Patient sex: F
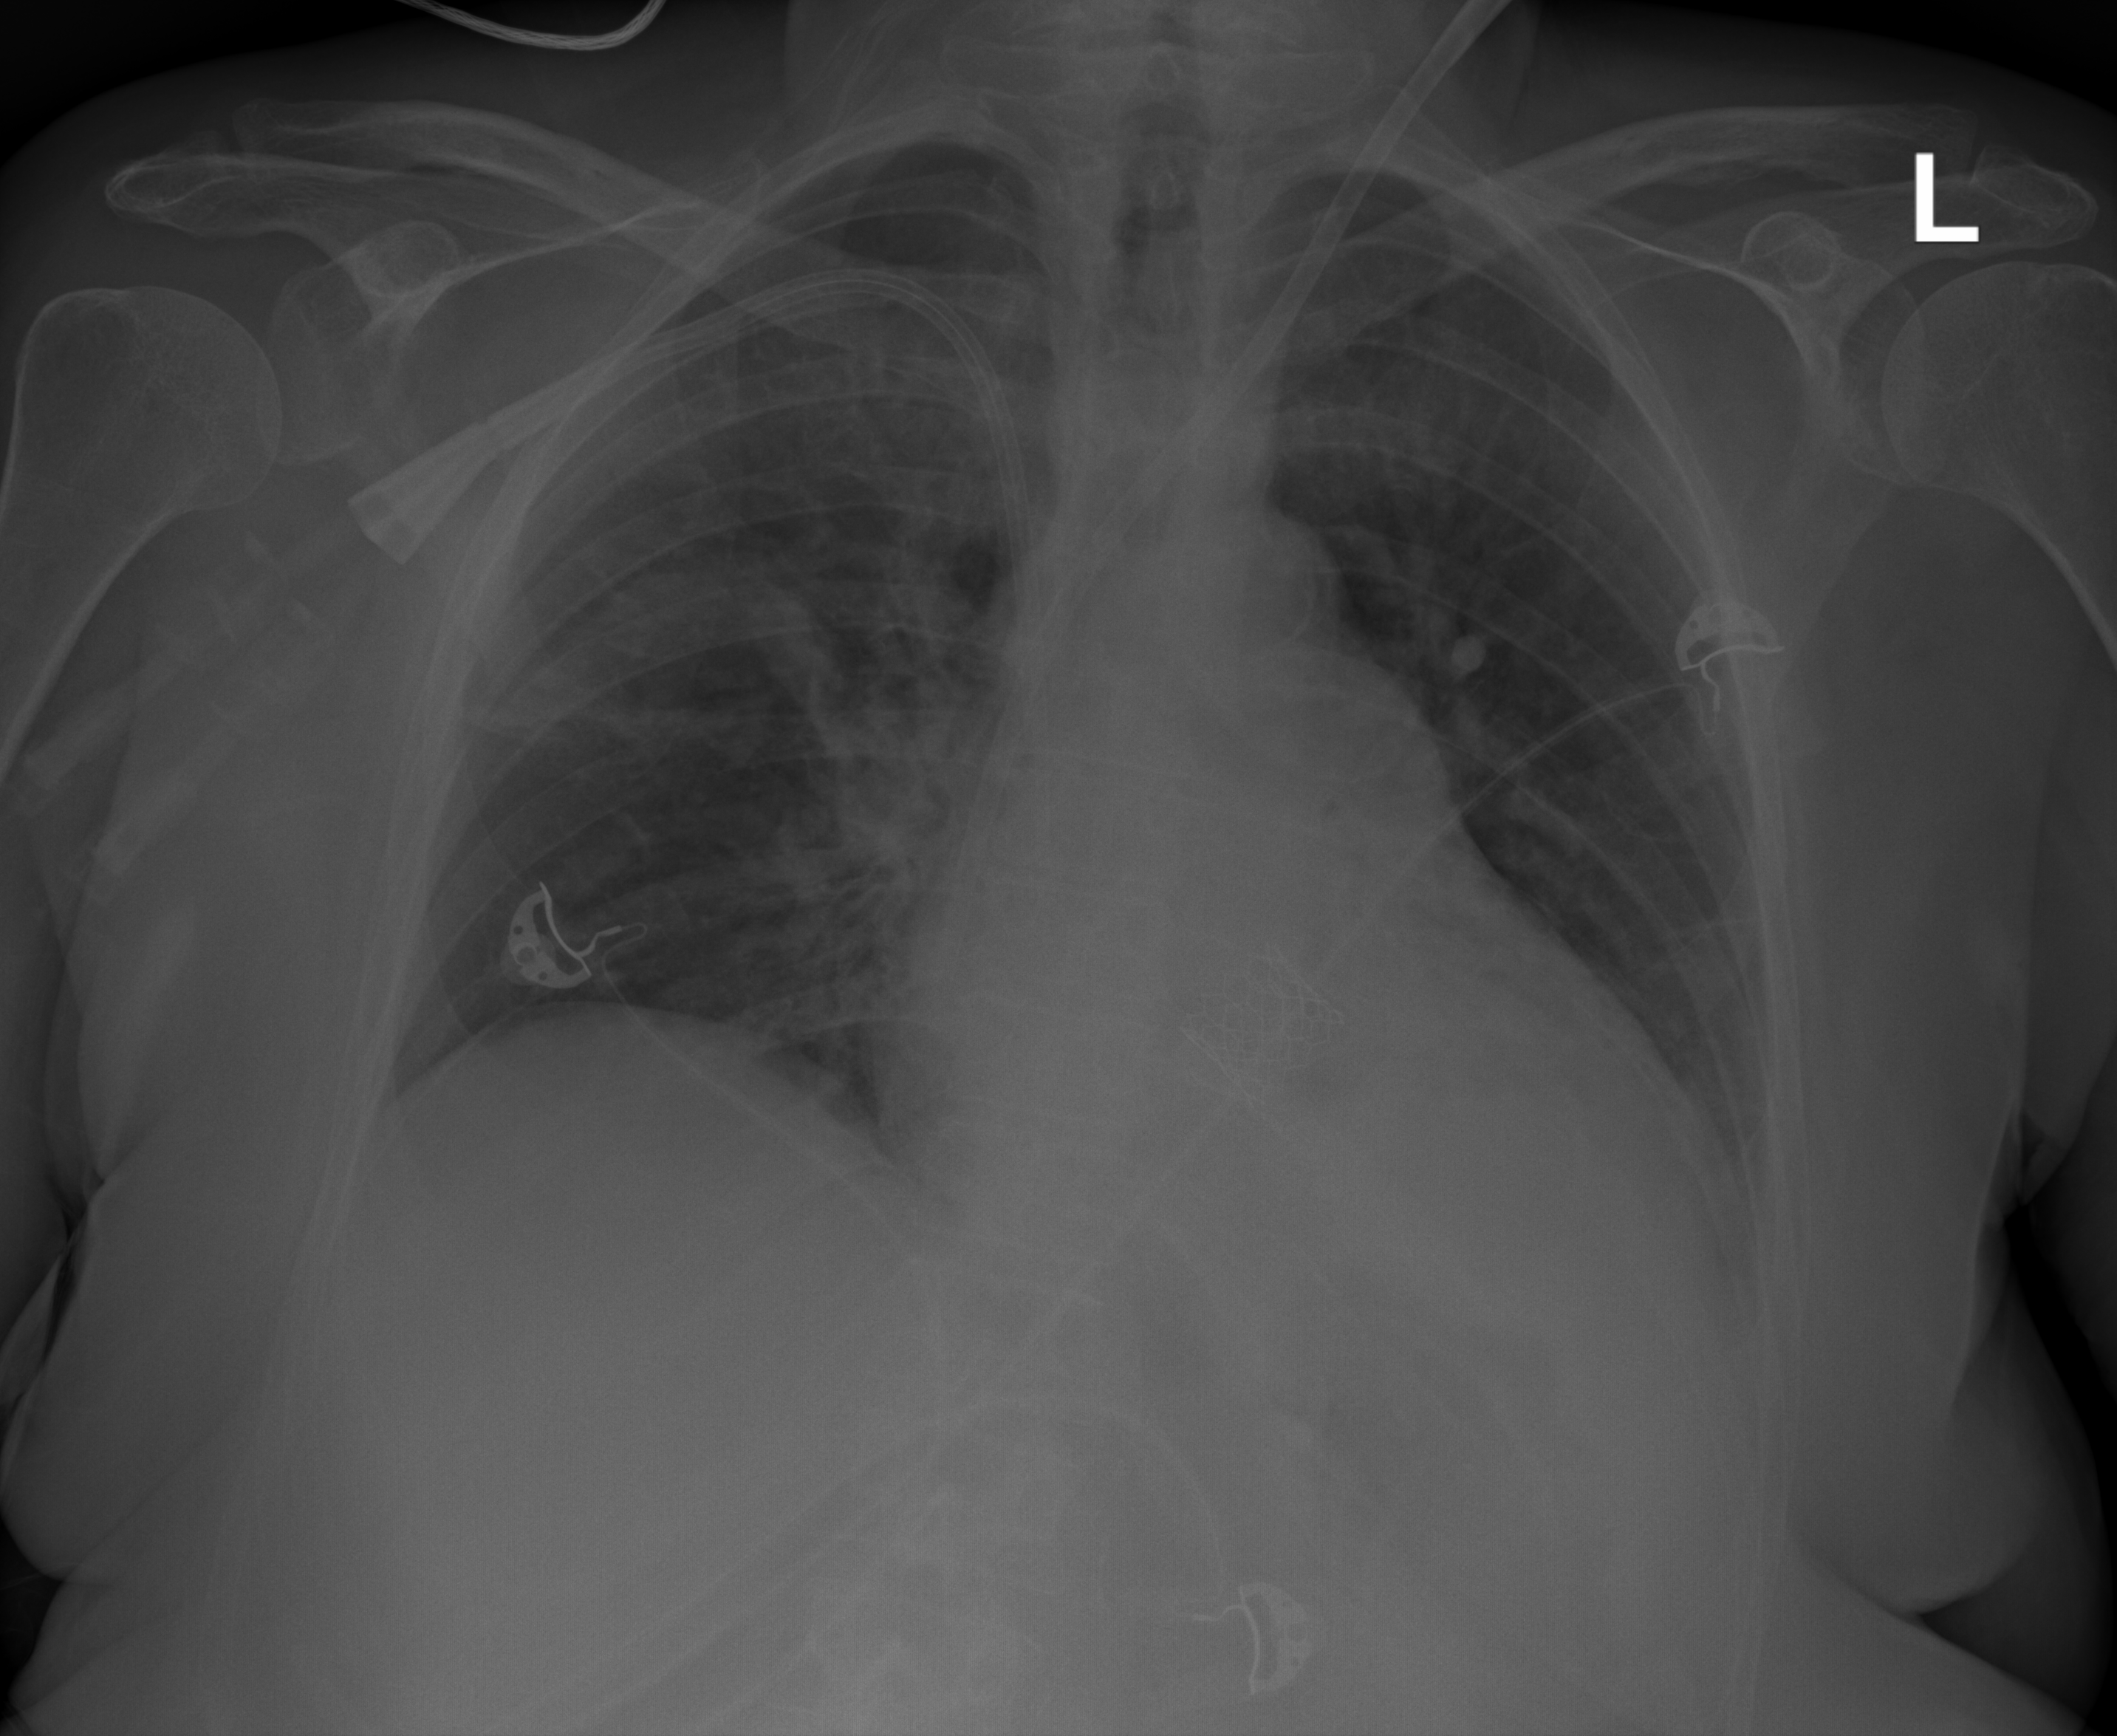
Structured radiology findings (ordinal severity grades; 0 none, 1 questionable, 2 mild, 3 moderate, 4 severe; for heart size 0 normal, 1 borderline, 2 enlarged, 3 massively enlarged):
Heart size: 2
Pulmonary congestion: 2
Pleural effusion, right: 0
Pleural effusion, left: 1
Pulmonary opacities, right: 2
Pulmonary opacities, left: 0
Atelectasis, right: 2
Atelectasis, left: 0